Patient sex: M
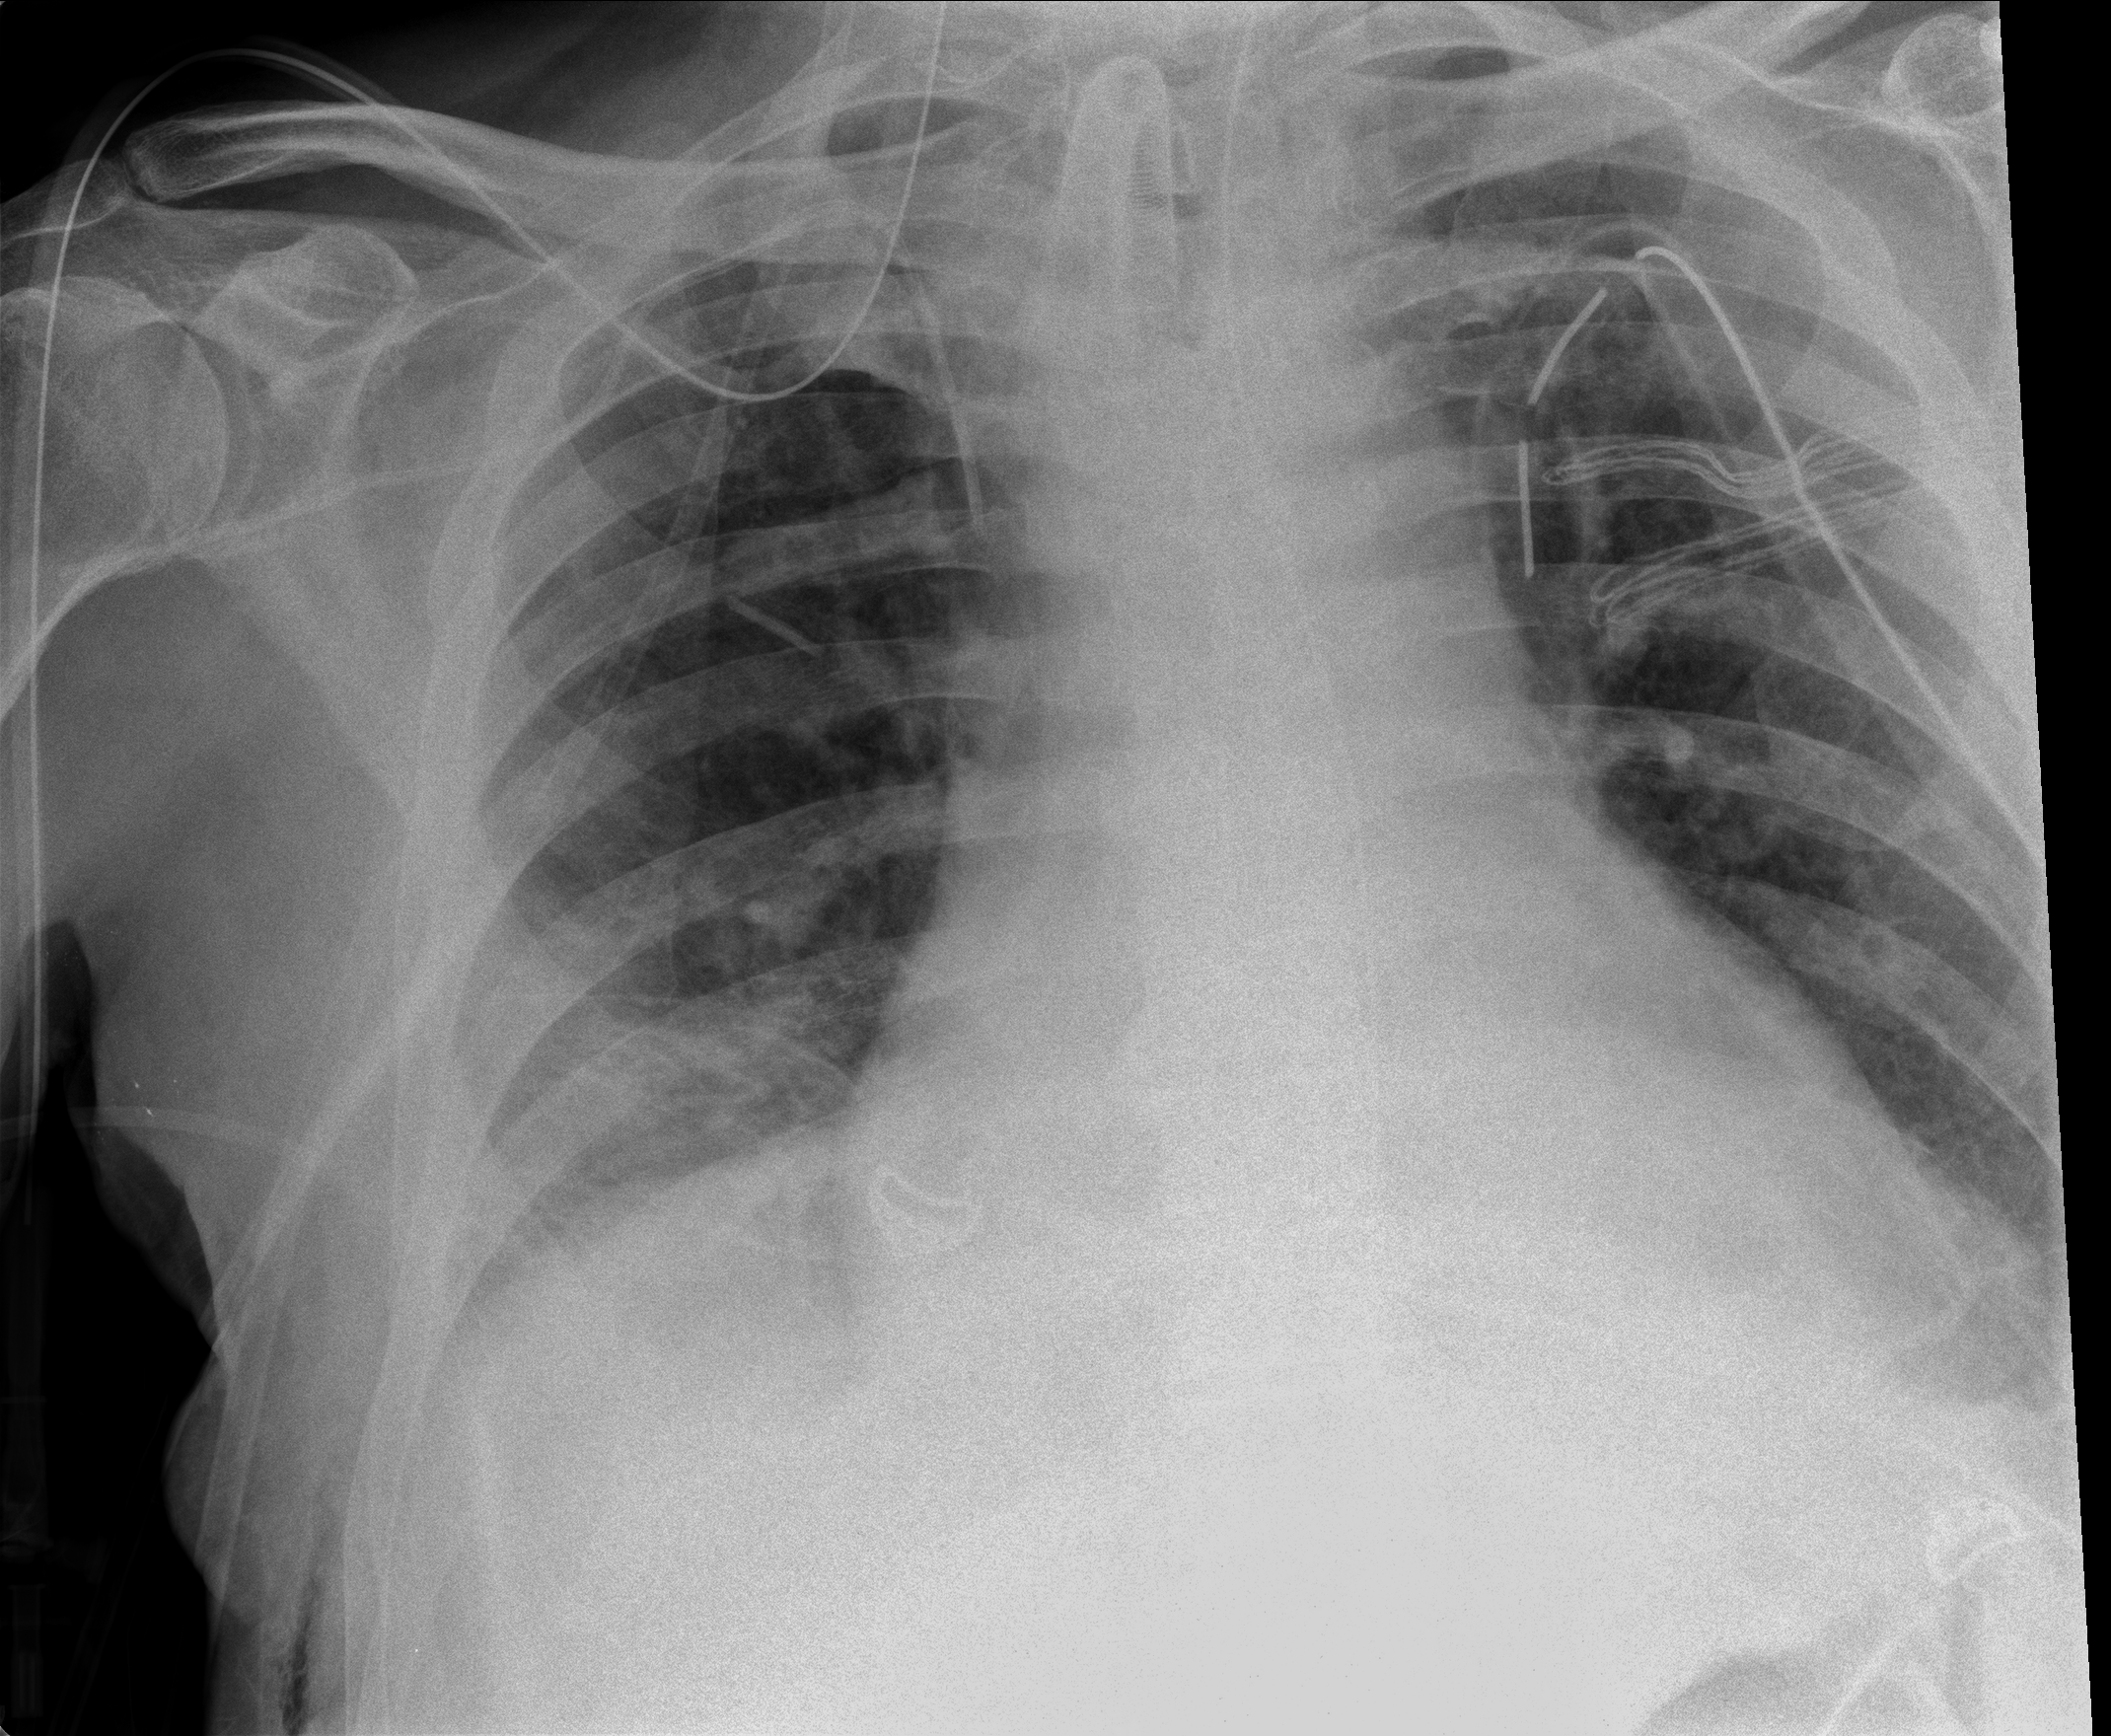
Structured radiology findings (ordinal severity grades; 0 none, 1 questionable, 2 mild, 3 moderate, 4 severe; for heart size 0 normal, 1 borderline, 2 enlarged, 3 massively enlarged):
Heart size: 2
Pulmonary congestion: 0
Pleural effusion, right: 1
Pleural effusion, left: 1
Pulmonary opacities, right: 1
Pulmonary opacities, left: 0
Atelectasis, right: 2
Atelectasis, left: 1